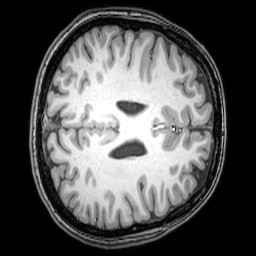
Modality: T1w
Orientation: axial
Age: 23
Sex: female
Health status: healthy
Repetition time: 0.081 s
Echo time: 0.037 s